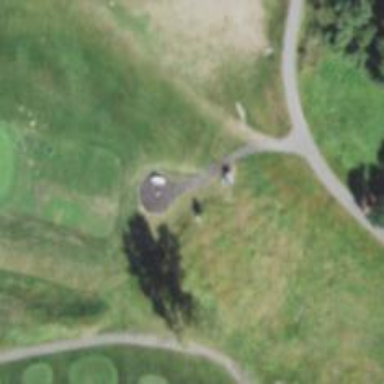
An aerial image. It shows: Path for both road and golf.